Interaction volume radius: 5 \u00c5
Interaction volume height: 15 \u00c5
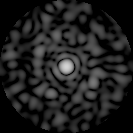
Disorder parameter: 0.8444